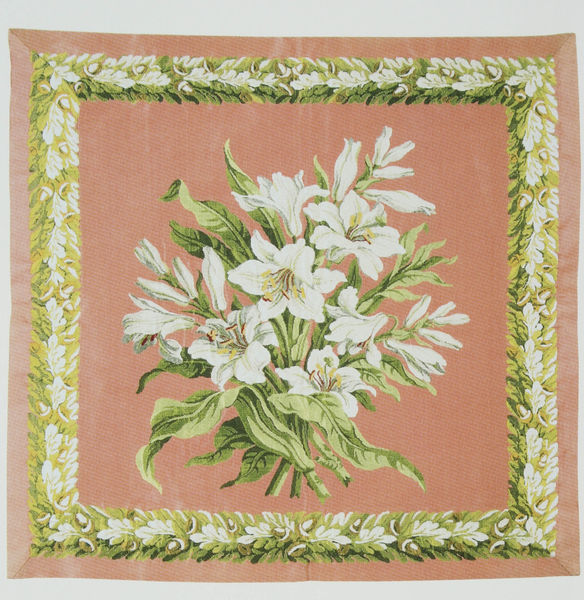
Titel: Hockerbezug Lilienstrauß
Künstler: Atelier Pernon
Standort: St. Petersburg
Institution: Schloss Pawlowsk
Schlagwörter: blätter, weiß, gelb, grün, ausschnitt, blume, blumen, braun, hell, mitte, orange, schwarz, blüte, blüten, rose, rot, tuch, haube, malerei, muster, ornament, teppich, rahmen, tischdecke, öl, kirche, stickerei, stoff, decke, blatt, girlande, pflanze, pflanzen, rosa, umrandung, ranken, stillleben, rand, kissen, dekoration, bezug, bordüre, jugendstil, tapete, halstuch, dekor, floral, altrosa, strauss, gewächs, blumenstrauss, foto, fotografie, blühen, blütenblätter, stiel, stiele, untergrund, stengel, druck, stempel, kranz, flora, lilie, stängel, ranke, lachs, photo, knospe, knospen, weiße, geflochten, rabatte, veilchen, eiche, zierde, buchs, gerahmt, lilien, gebinde, textil, kissenbezug, dekorativ, quadrat, taglilien, textilien, quadratisch, bux, eichenlaub, gemäde, edelweiß, eichenblätter, blütenkelche, stiehle, staubblätter, verwaschen, eicheln, straß, blumenstreuß, doppelquadrat, polsterdekor, sitzdekor, tapissrie, fruchtknoten, stofftuch, photosynthese, fotosynthese, tapeserie, staoff, tuchstoff, lielien, buget, bouget, blätterrahmen